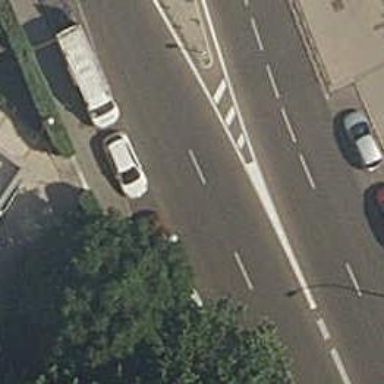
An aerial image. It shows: Residential road with asphalt surface. There are paving stones on the right sidewalk and street side parking available on the right side.